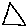
Label: triangle